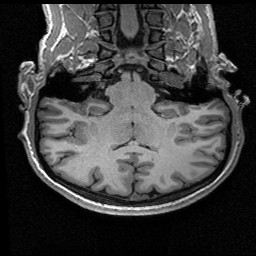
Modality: T1w
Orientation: sagittal
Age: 25
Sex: female
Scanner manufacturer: siemens
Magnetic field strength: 3 T
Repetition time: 2.53 s
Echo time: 0.00267 s